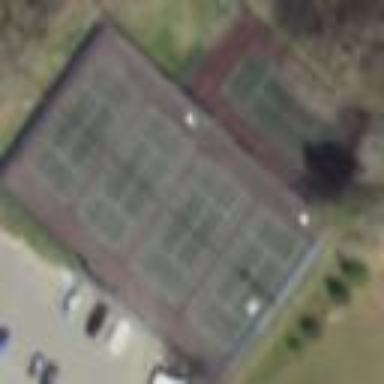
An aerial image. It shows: Tennis court on pitch.